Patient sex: M
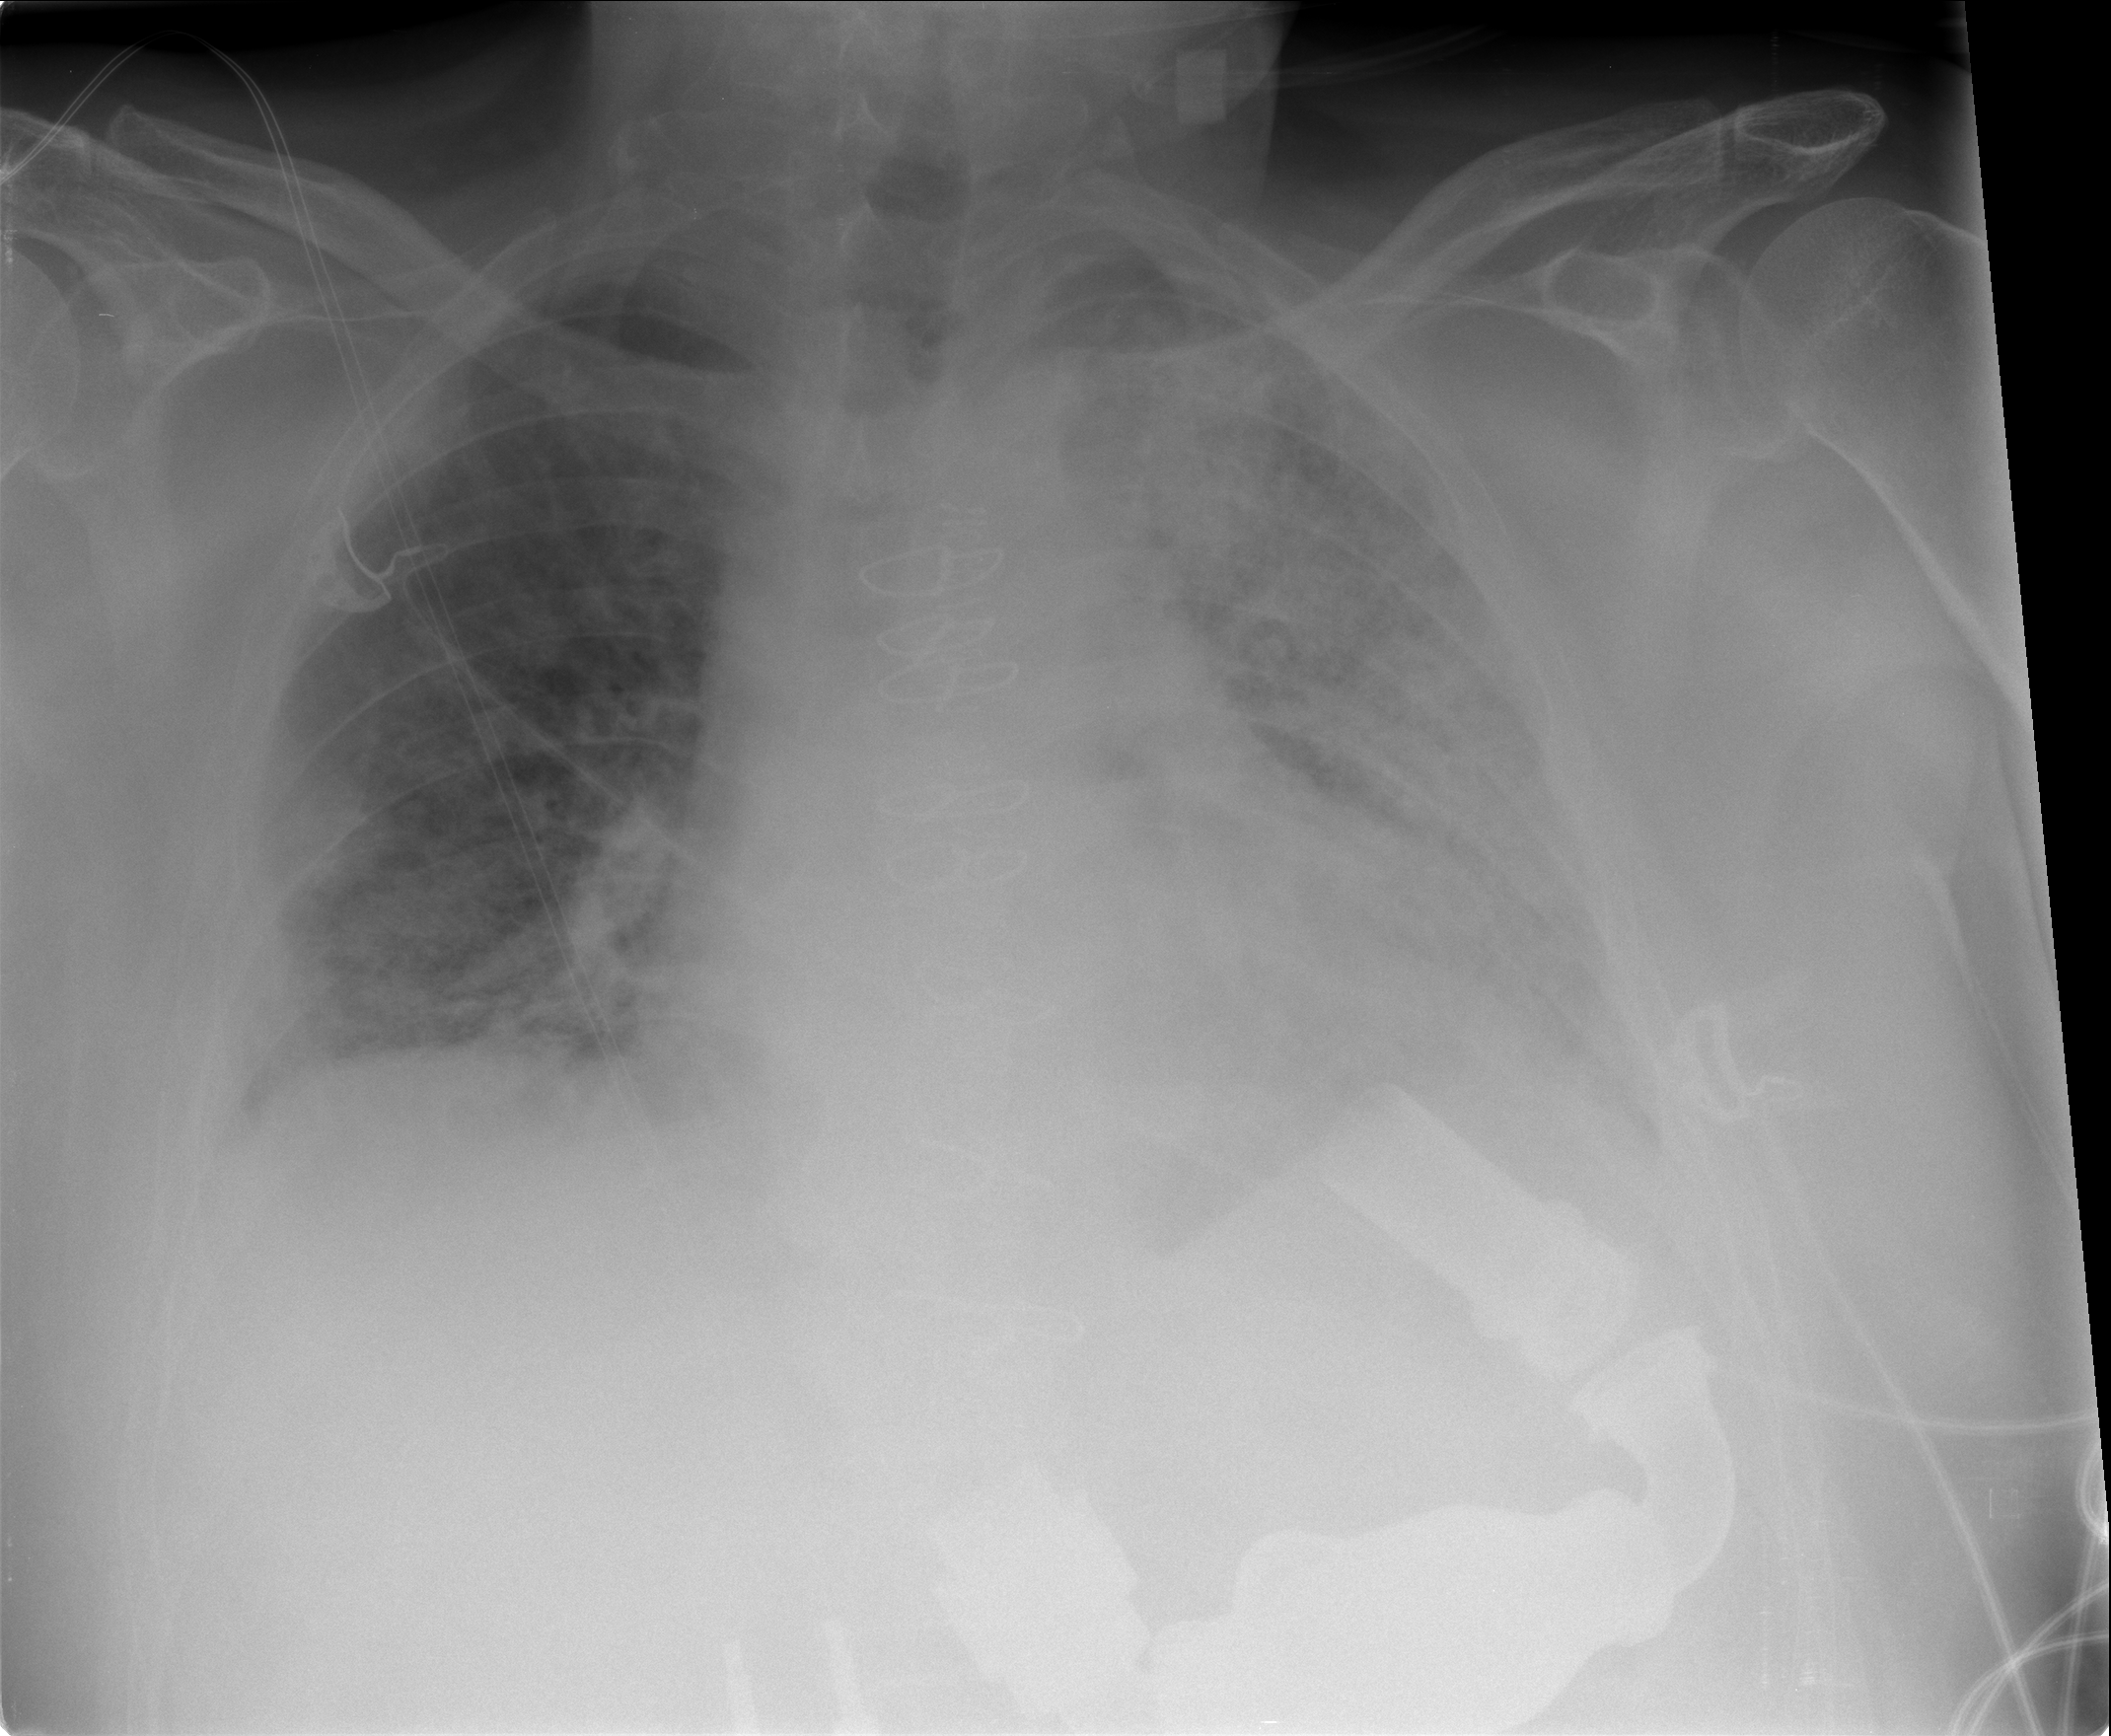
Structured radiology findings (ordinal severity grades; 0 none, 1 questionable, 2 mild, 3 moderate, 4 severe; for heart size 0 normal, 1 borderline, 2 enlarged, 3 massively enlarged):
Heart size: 1
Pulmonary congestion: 2
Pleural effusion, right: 1
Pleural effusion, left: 2
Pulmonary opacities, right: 2
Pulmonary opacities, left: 4
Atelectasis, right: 2
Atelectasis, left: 3